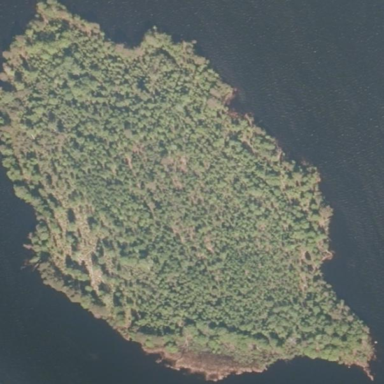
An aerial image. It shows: Islet covered with woodland.